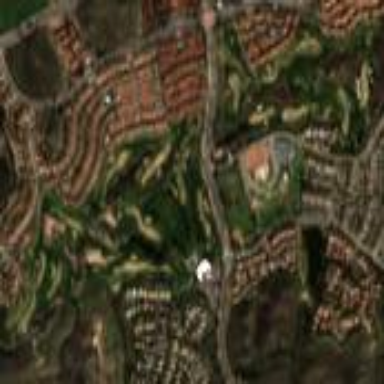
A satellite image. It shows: Golf course.